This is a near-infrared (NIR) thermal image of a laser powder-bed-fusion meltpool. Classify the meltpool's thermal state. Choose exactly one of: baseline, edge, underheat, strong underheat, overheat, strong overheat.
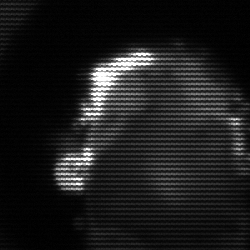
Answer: baseline